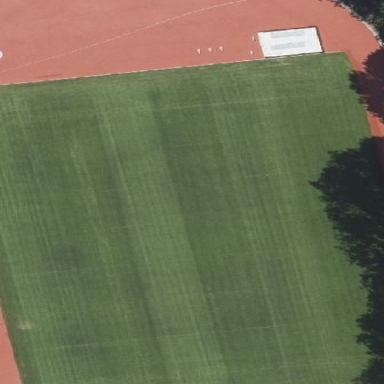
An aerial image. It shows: Soccer pitch for outdoor sports and leisure activities.